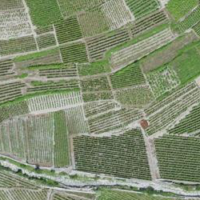
EUNIS habitat code: 40
Species observed at this site:
Prunus mahaleb